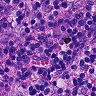
Metastatic tissue present: no